Question: I am creating a Google Chrome extension for Google calendar. I want to get the ID of an event when user visits the event edit page.
How can I get the event ID from the plugin's javascript code so that I can fire Calendar api v3.0 with that ID.

<URL>
The comment by @krishna actualy shows how to get the event ID and it works. But how to get the event ID in <URL> as told by Krishna.
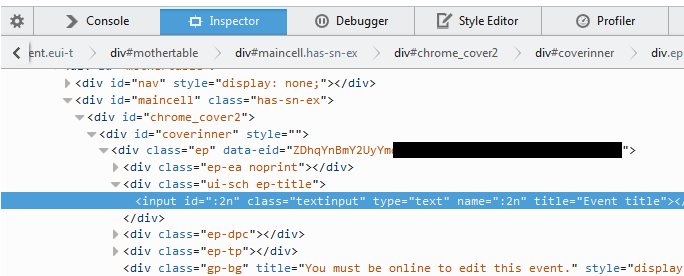
Answer: It's in the 'data-eid' attribute that you partially covered in black in the screenshot. It is encoded along with other things as base64 (or base64url).
The following code should decode, extract, and print the event ID (assuming jQuery was loaded):
prints something like: